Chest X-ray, PA view. Patient: 29 years old, sex M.
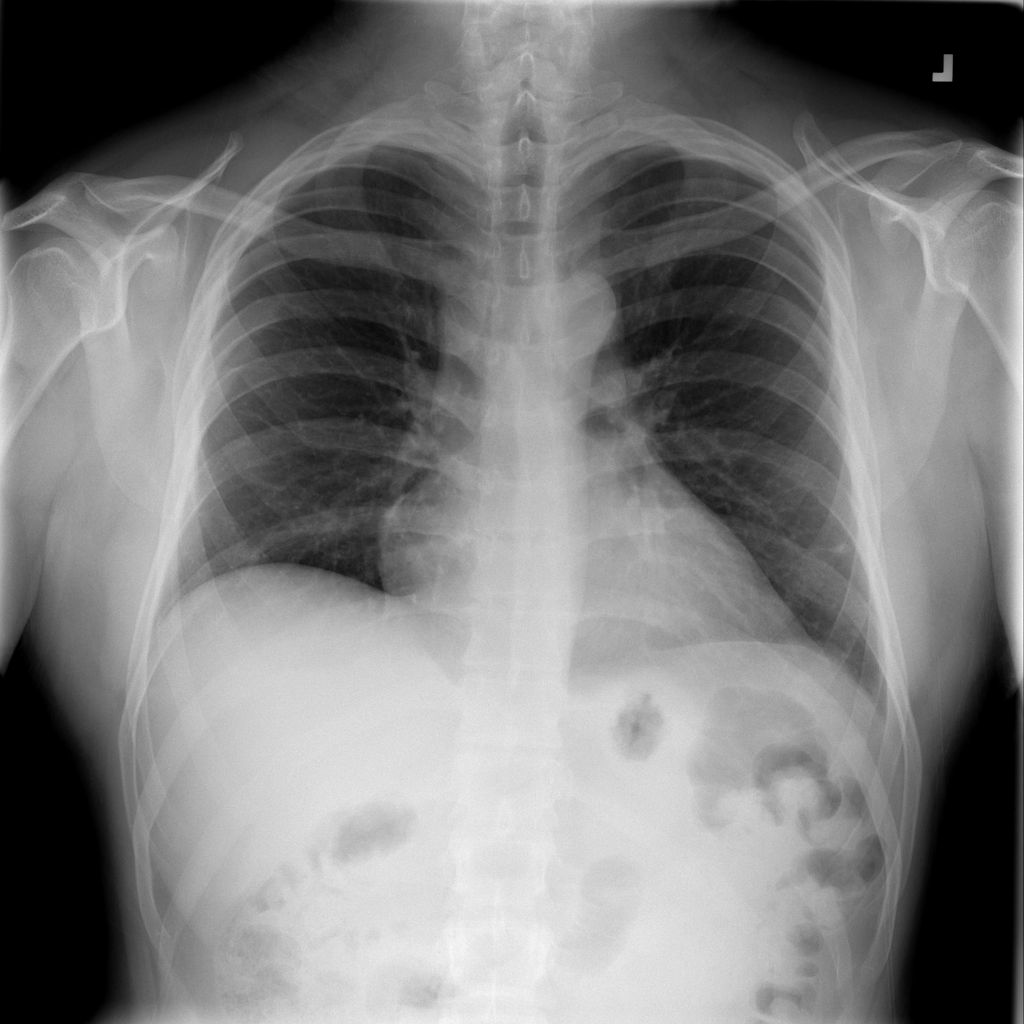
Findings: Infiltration